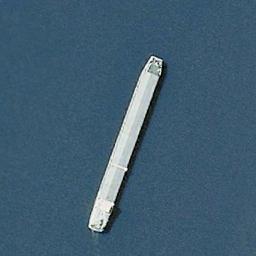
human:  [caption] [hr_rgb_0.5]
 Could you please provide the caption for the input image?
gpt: There is a ship at sea .

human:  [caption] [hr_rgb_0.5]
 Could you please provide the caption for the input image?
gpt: There is a ship in the blue water .

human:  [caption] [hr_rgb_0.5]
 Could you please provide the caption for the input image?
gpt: The white ship is in the blue water .

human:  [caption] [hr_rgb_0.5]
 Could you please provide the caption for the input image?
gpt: A white boat travels on the deep blue sea .

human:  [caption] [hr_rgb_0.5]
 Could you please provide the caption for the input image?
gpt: The white ship is surrounded by blue water .